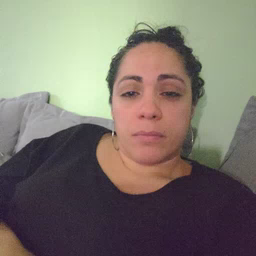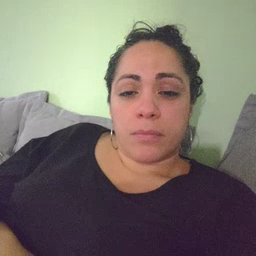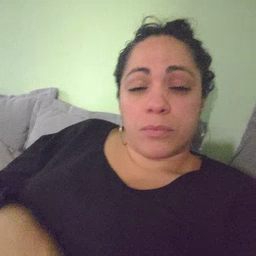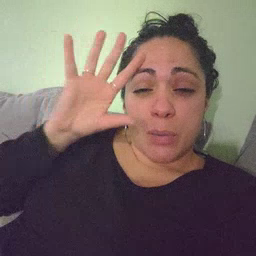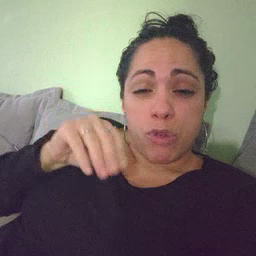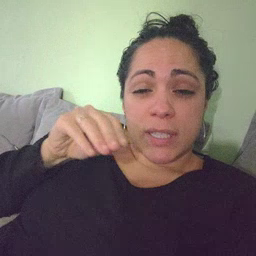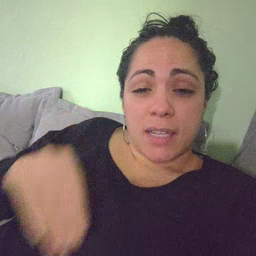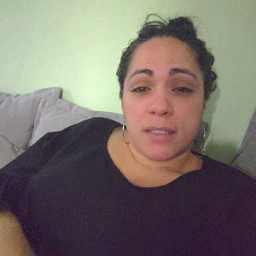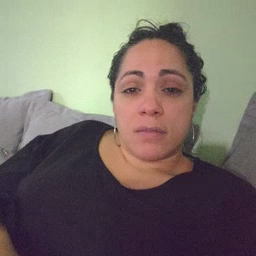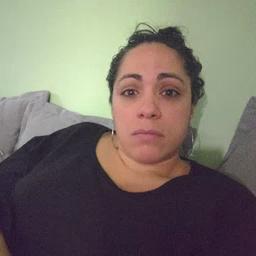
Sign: pretend